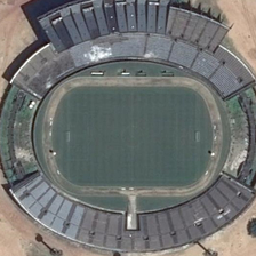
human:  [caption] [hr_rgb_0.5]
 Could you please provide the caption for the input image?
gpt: Several green trees are sparsely scattered around an old stadium.

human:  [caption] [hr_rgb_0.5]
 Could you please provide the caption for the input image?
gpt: Green plants around the old stadium

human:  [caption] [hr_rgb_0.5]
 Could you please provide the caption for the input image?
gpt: Several green trees are scattered scattered scattered scattered scattered around an old stadium.

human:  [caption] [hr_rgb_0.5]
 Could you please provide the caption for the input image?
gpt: Some green trees are scattered around the old stadium.

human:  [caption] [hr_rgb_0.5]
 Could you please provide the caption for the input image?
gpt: Several green trees are scattered around an old stadium.